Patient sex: F
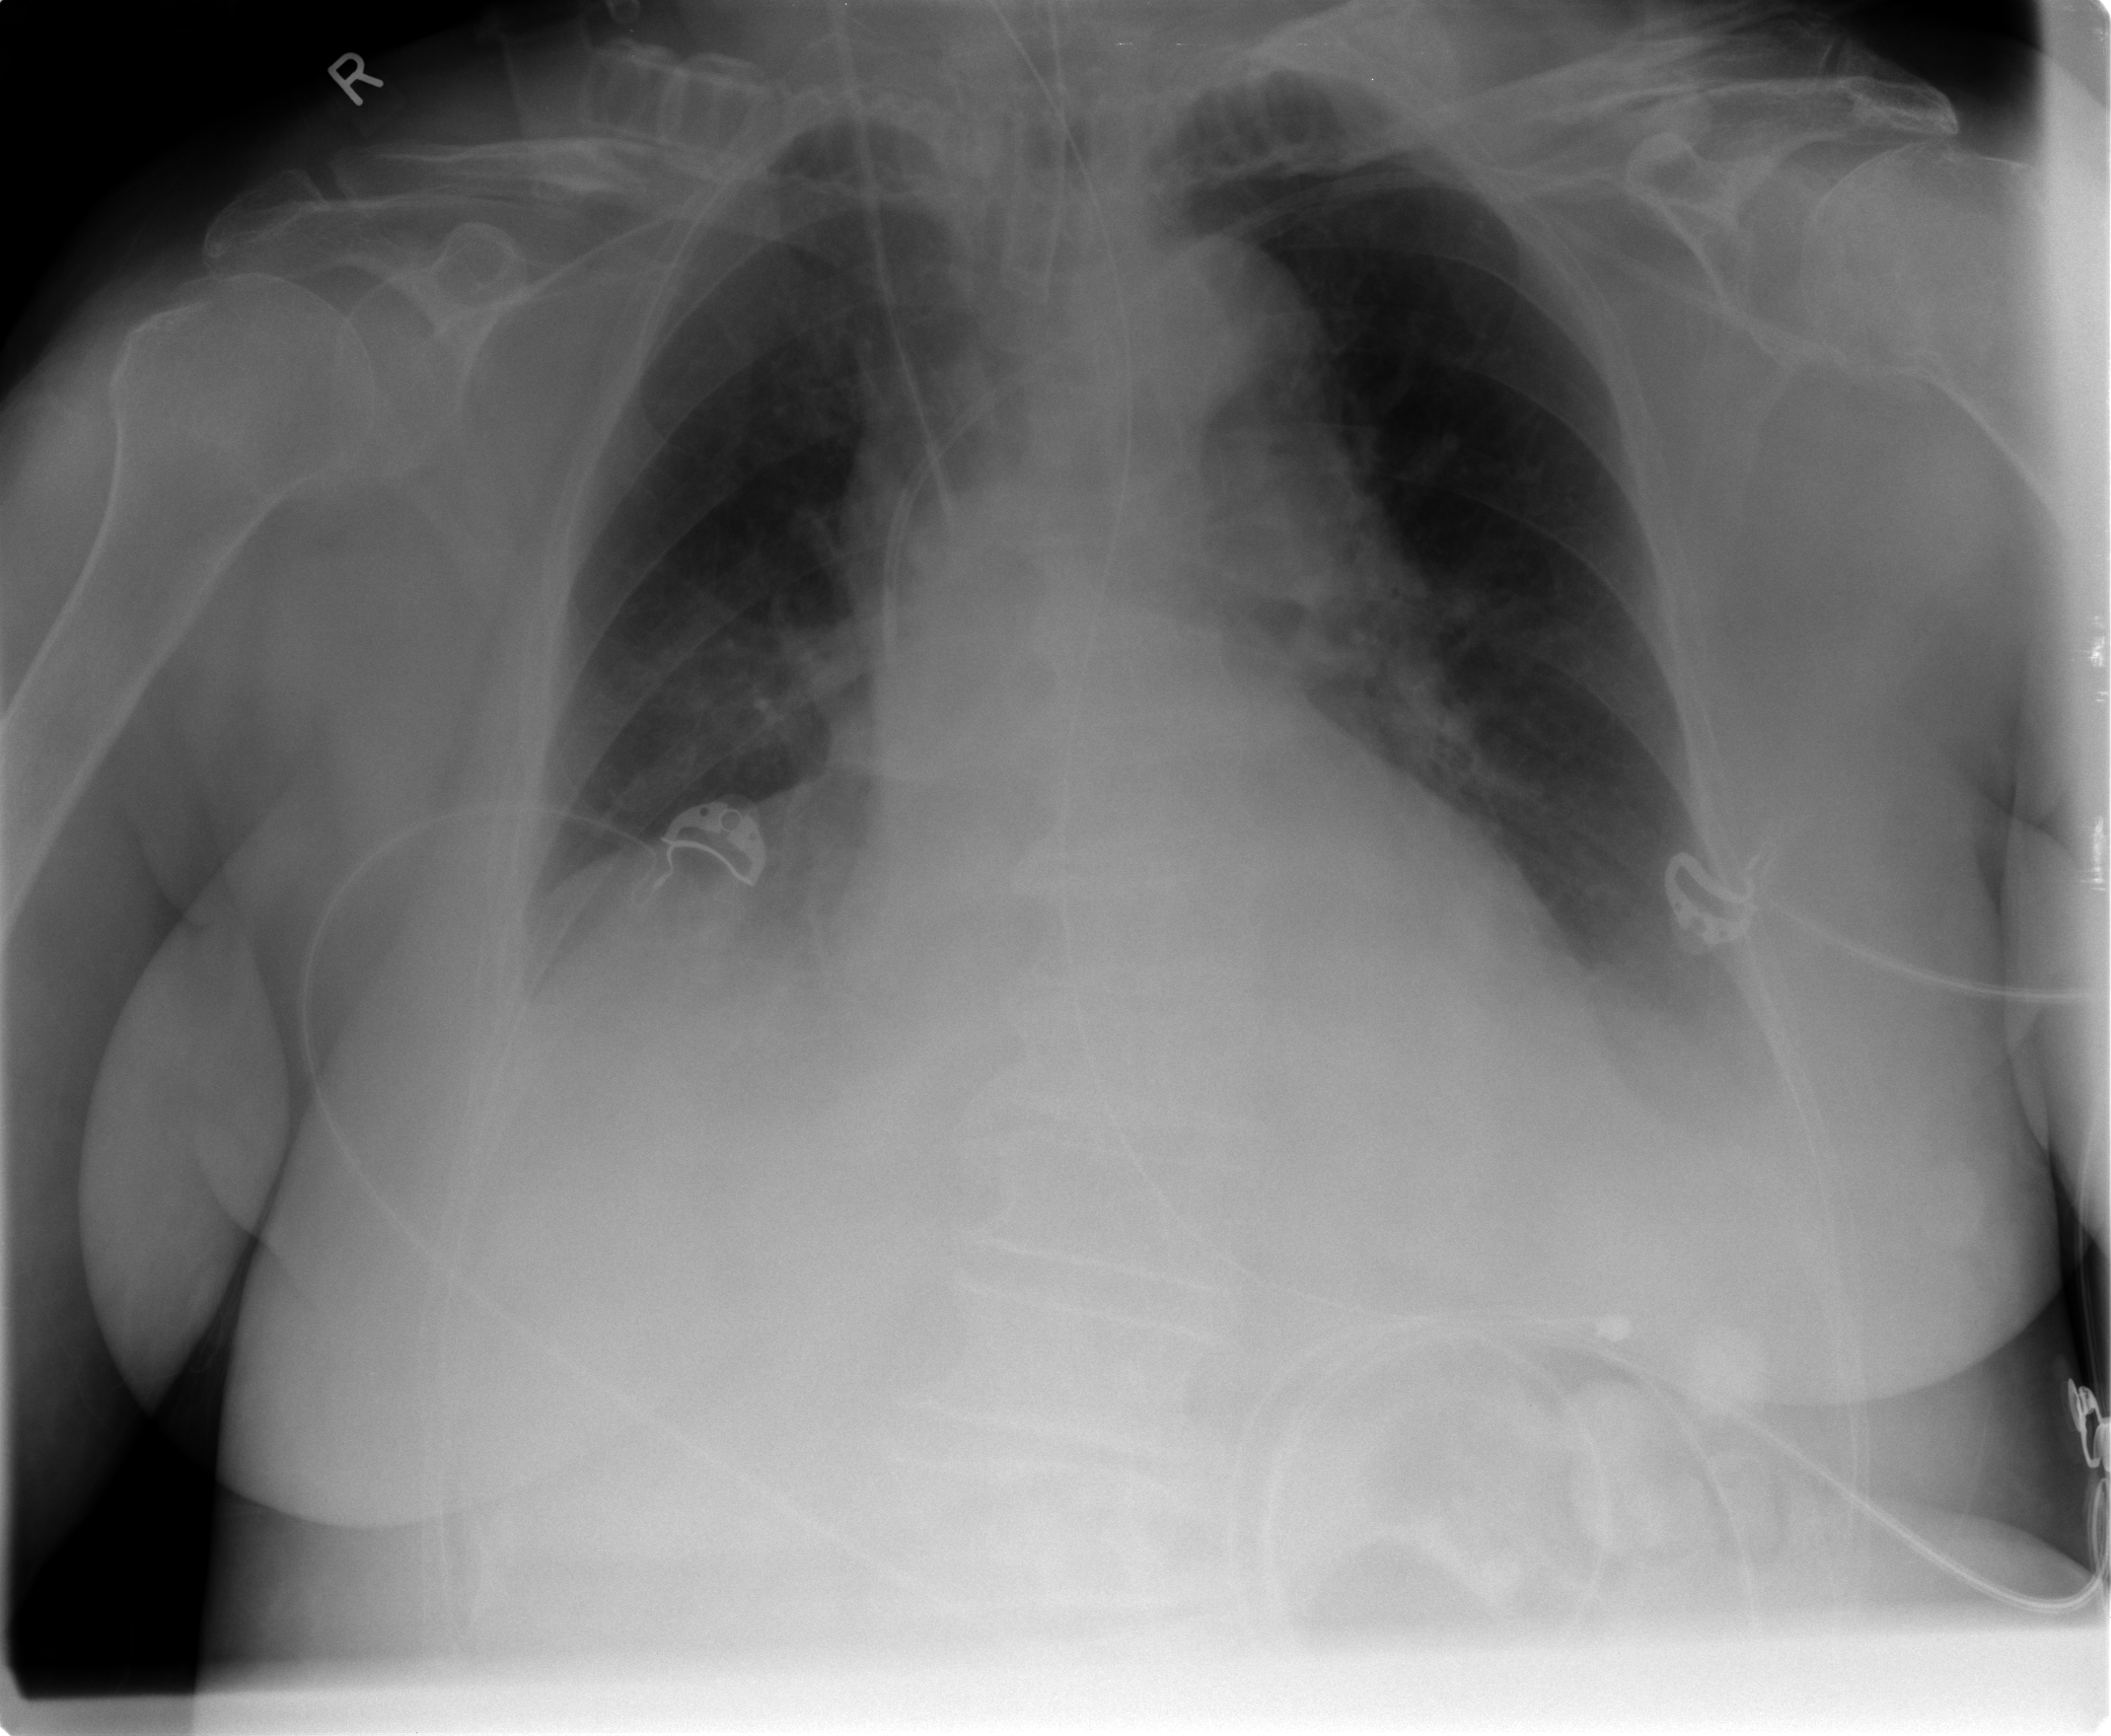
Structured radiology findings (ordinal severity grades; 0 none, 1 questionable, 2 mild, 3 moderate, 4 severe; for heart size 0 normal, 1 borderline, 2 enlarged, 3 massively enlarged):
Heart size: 1
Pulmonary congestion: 0
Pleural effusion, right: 0
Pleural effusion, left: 2
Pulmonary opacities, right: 0
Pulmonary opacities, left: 0
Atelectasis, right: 2
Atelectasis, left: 2